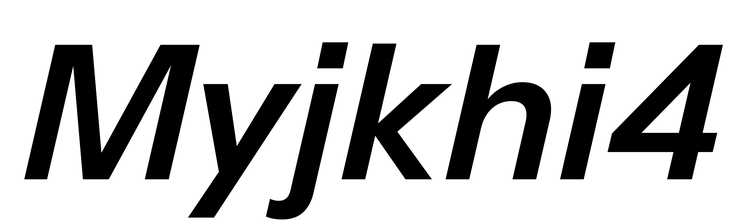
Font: InstrumentSans-Italic_SemiBold_Italic